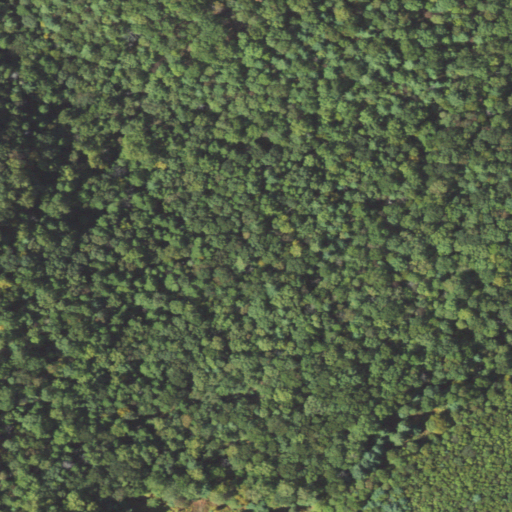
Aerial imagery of plain(s) in Pennsylvania named The Narrows containing deciduous forest, evergreen forest, and mixed forest